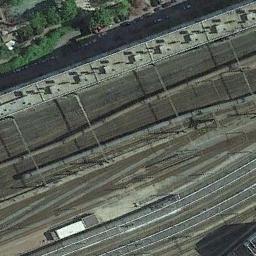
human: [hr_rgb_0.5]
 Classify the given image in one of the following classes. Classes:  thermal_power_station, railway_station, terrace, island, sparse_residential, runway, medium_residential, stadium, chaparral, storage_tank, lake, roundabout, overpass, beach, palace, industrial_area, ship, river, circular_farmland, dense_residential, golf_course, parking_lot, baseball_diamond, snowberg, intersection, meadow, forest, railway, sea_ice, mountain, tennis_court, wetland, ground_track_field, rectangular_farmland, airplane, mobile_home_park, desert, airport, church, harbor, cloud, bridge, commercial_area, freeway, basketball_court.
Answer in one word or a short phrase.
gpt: railway